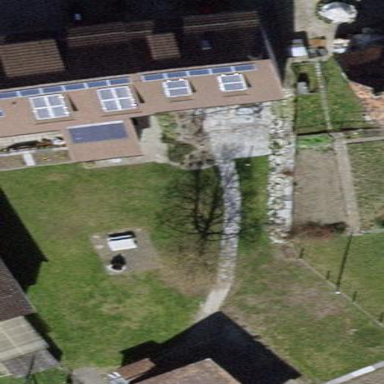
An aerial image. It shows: Gabled roofed house.